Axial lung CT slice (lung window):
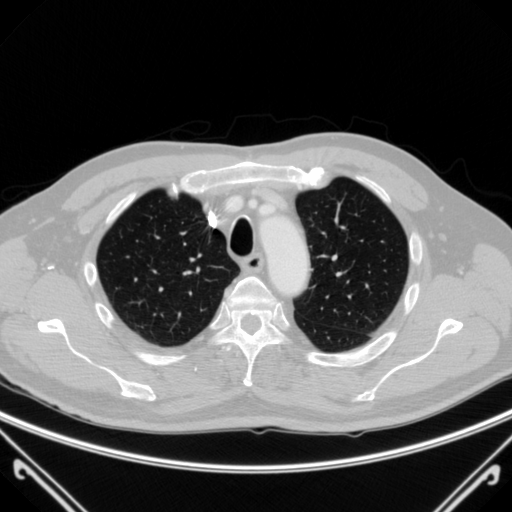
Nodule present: no